Question:
I am trying to design an UI very similar to this. I have been able to design it almost similar to the image above, but am not getting a way to implement the slanting or sloping part.
1) Can any one give an example layout of how can I implement the slanting layout?
2) And how can I place the FAB right there over the slant portion?
Any help would be really appreciated.
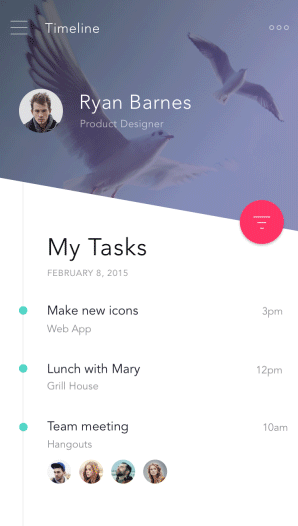
Answer: You can create a custom view with Slant top using 'Canvas' and then place it over your 'TextView', to achieve this look and feel.
Code snippet for slant top custom view:
'''
public class SlantView extends View {
private Context mContext;
Paint paint ;
Path path;
public SlantView(Context ctx, AttributeSet attrs) {
super(ctx, attrs);
mContext = ctx;
setWillNotDraw(false);
paint = new Paint(Paint.ANTI_ALIAS_FLAG);
}
@Override
protected void onDraw(Canvas canvas) {
int w = getWidth(), h = getHeight();
paint.setStrokeWidth(2);
paint.setColor(Color.WHITE);
paint.setStyle(Paint.Style.FILL_AND_STROKE);
paint.setAntiAlias(true);
path = new Path();
path.setFillType(Path.FillType.EVEN_ODD);
path.moveTo(0,0);
path.lineTo(0,h);
path.lineTo(w,h);
path.close();
canvas.drawPath(path, paint);
}
}
'''
Code snippet for how to use it with TextView
'''
<com.pix.app.views.SlantView
android:layout_width="match_parent"
android:layout_height="30dp"
android:id="@+id/slant_view"
/>
<TextView/>
'''
<URL>